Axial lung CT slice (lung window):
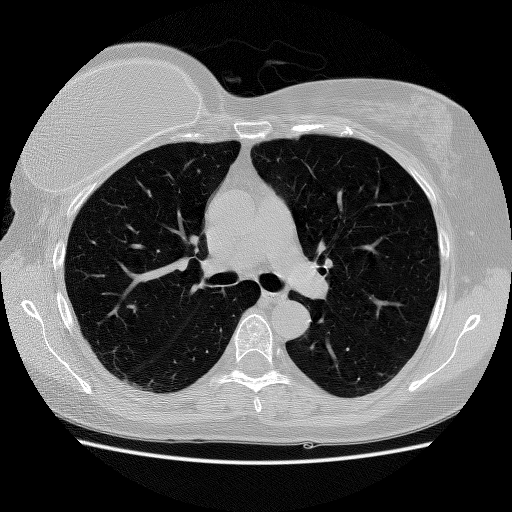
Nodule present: no